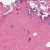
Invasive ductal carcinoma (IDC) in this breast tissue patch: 0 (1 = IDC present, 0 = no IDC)